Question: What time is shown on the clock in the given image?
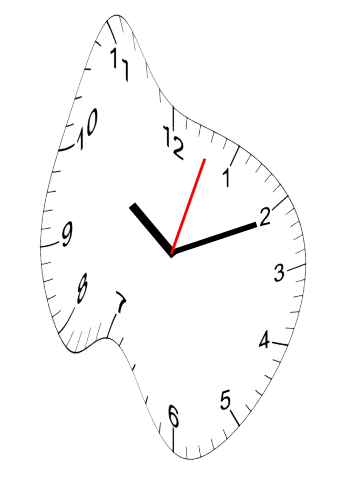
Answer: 10:11:03